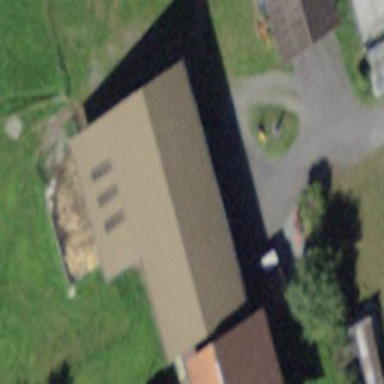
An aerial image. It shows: Rural barn.